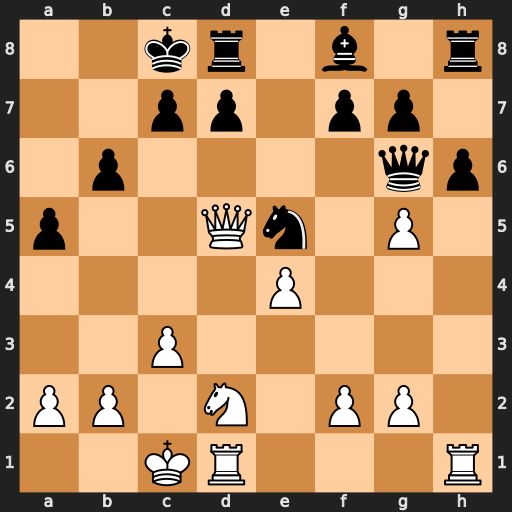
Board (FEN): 2kr1b1r/2pp1pp1/1p4qp/p2Qn1P1/4P3/2P5/PP1N1PP1/2KR3R
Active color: w
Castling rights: -
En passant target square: -
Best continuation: Qa8#